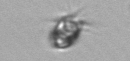
Label: Balanion